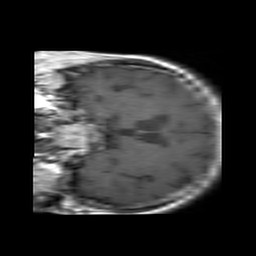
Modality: T1w
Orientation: coronal
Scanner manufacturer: philips
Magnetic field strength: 3 T
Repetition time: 0.4739 s
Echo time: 0.01 s